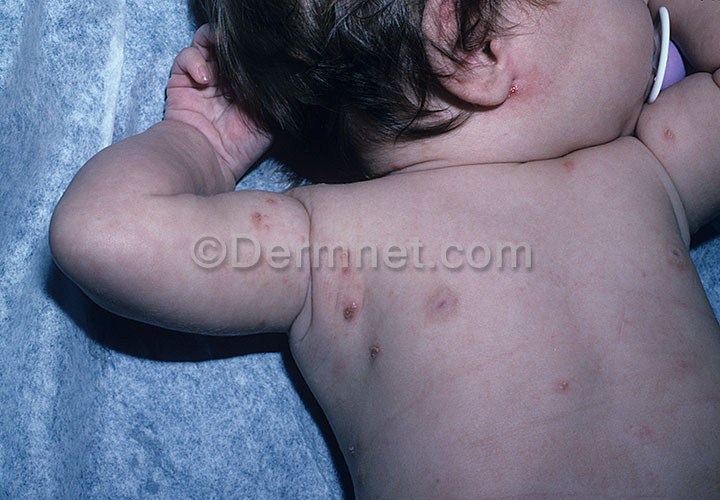
Disease: Scabies Lyme Disease and other Infestations and Bites